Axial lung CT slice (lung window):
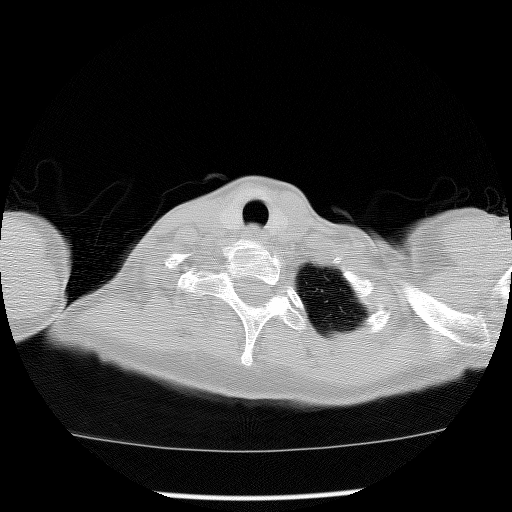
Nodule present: no